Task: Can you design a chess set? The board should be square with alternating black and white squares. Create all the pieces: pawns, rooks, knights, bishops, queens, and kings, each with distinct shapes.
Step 4235:
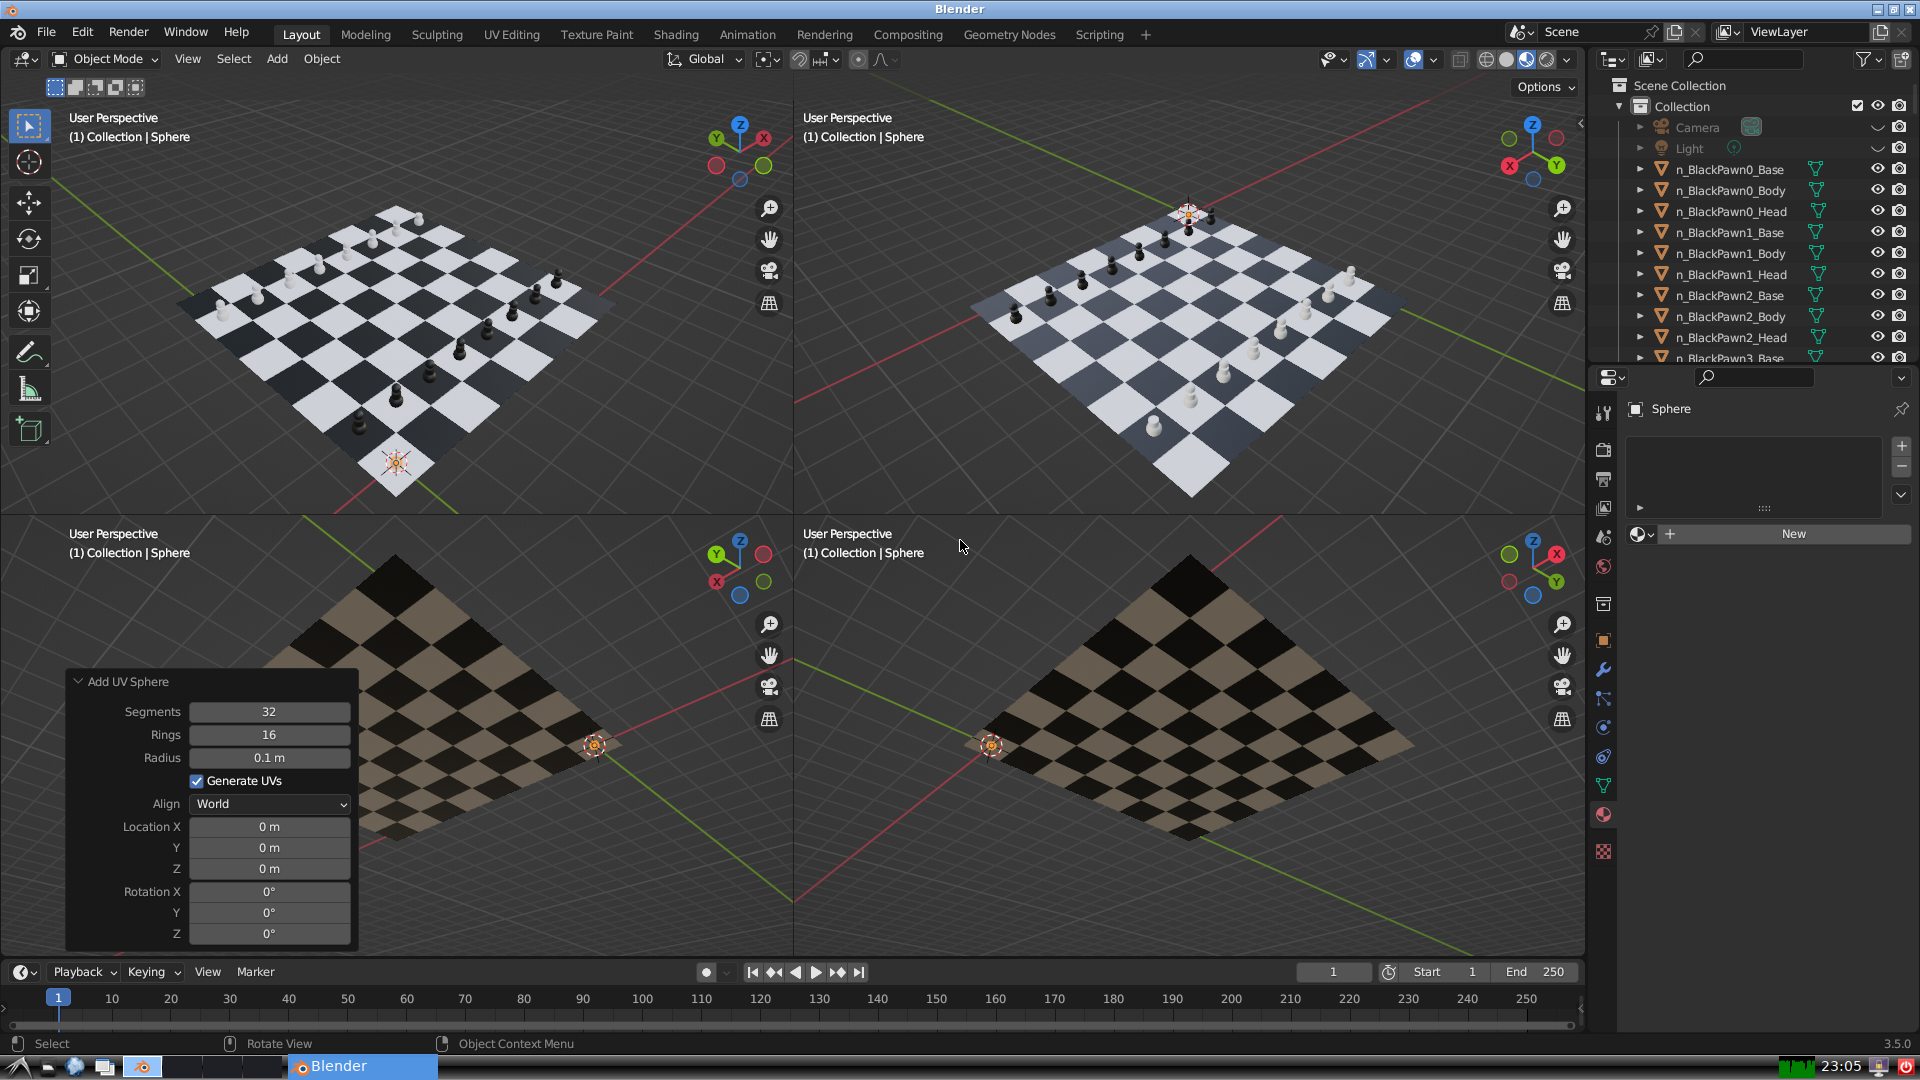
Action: {"mouse_move": [270, 827]}